Question: I need to use flutter to develop a project, but I'm new to this flutter and Android Studio stuff. After turning on my virtual Android device, I wanted to run the code to test it, but I got exception: Gradle task assembledebug failed with exit code 1 error. What is the reason of this? When I run the flutter doctor command from CMD, it doesn't show Android Studio as existing, could it be because of that? Even so, I don't understand why Android Studio isn't already installed. I would be glad if you can help.

'''
'C:\Users\USER>flutter doctor
Doctor summary (to see all details, run flutter doctor -v):
[] Flutter (Channel stable, 2.2.2, on Microsoft Windows [Version 10.0.19042.1052], locale tr-TR)
[] Android toolchain - develop for Android devices (Android SDK version 30.0.3)
[] Chrome - develop for the web
[!] Android Studio
X android-studio-dir = /home/piotr/.local/share/JetBrains/Toolbox/apps/AndroidStudio/ch-0/<PHONE>
X Android Studio not found at /home/piotr/.local/share/JetBrains/Toolbox/apps/AndroidStudio/ch-0/<PHONE>
[] VS Code (version 1.57.1)
[] Connected device (3 available)
! Doctor found issues in 1 category.'
'''
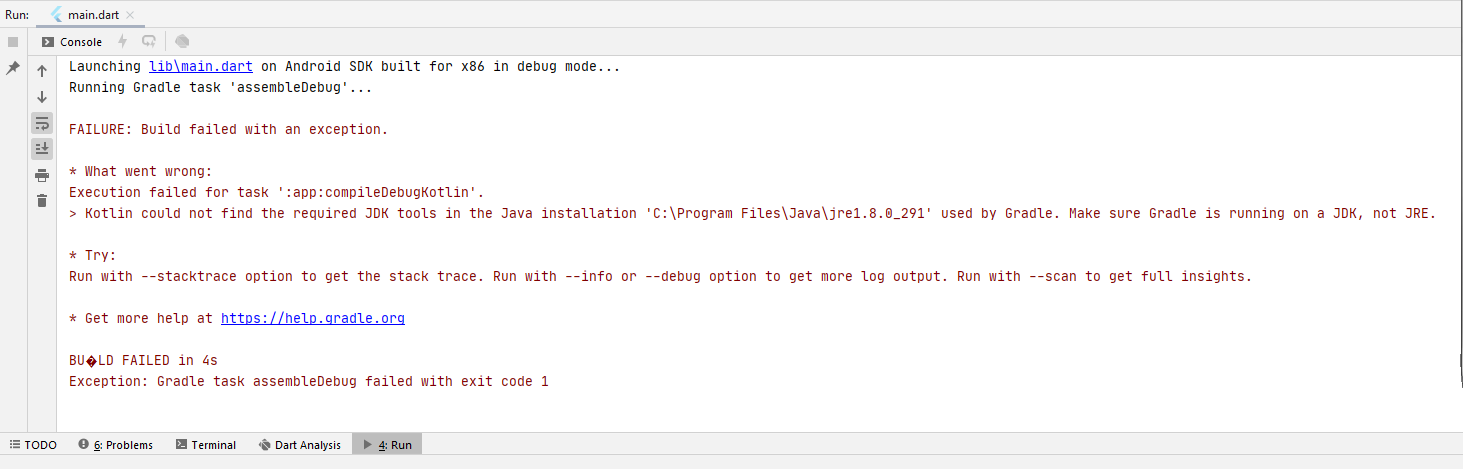
Answer: I solved this error by installing jdk. Those who get the same error can install jdk and try. It will most likely be resolved.